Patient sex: M
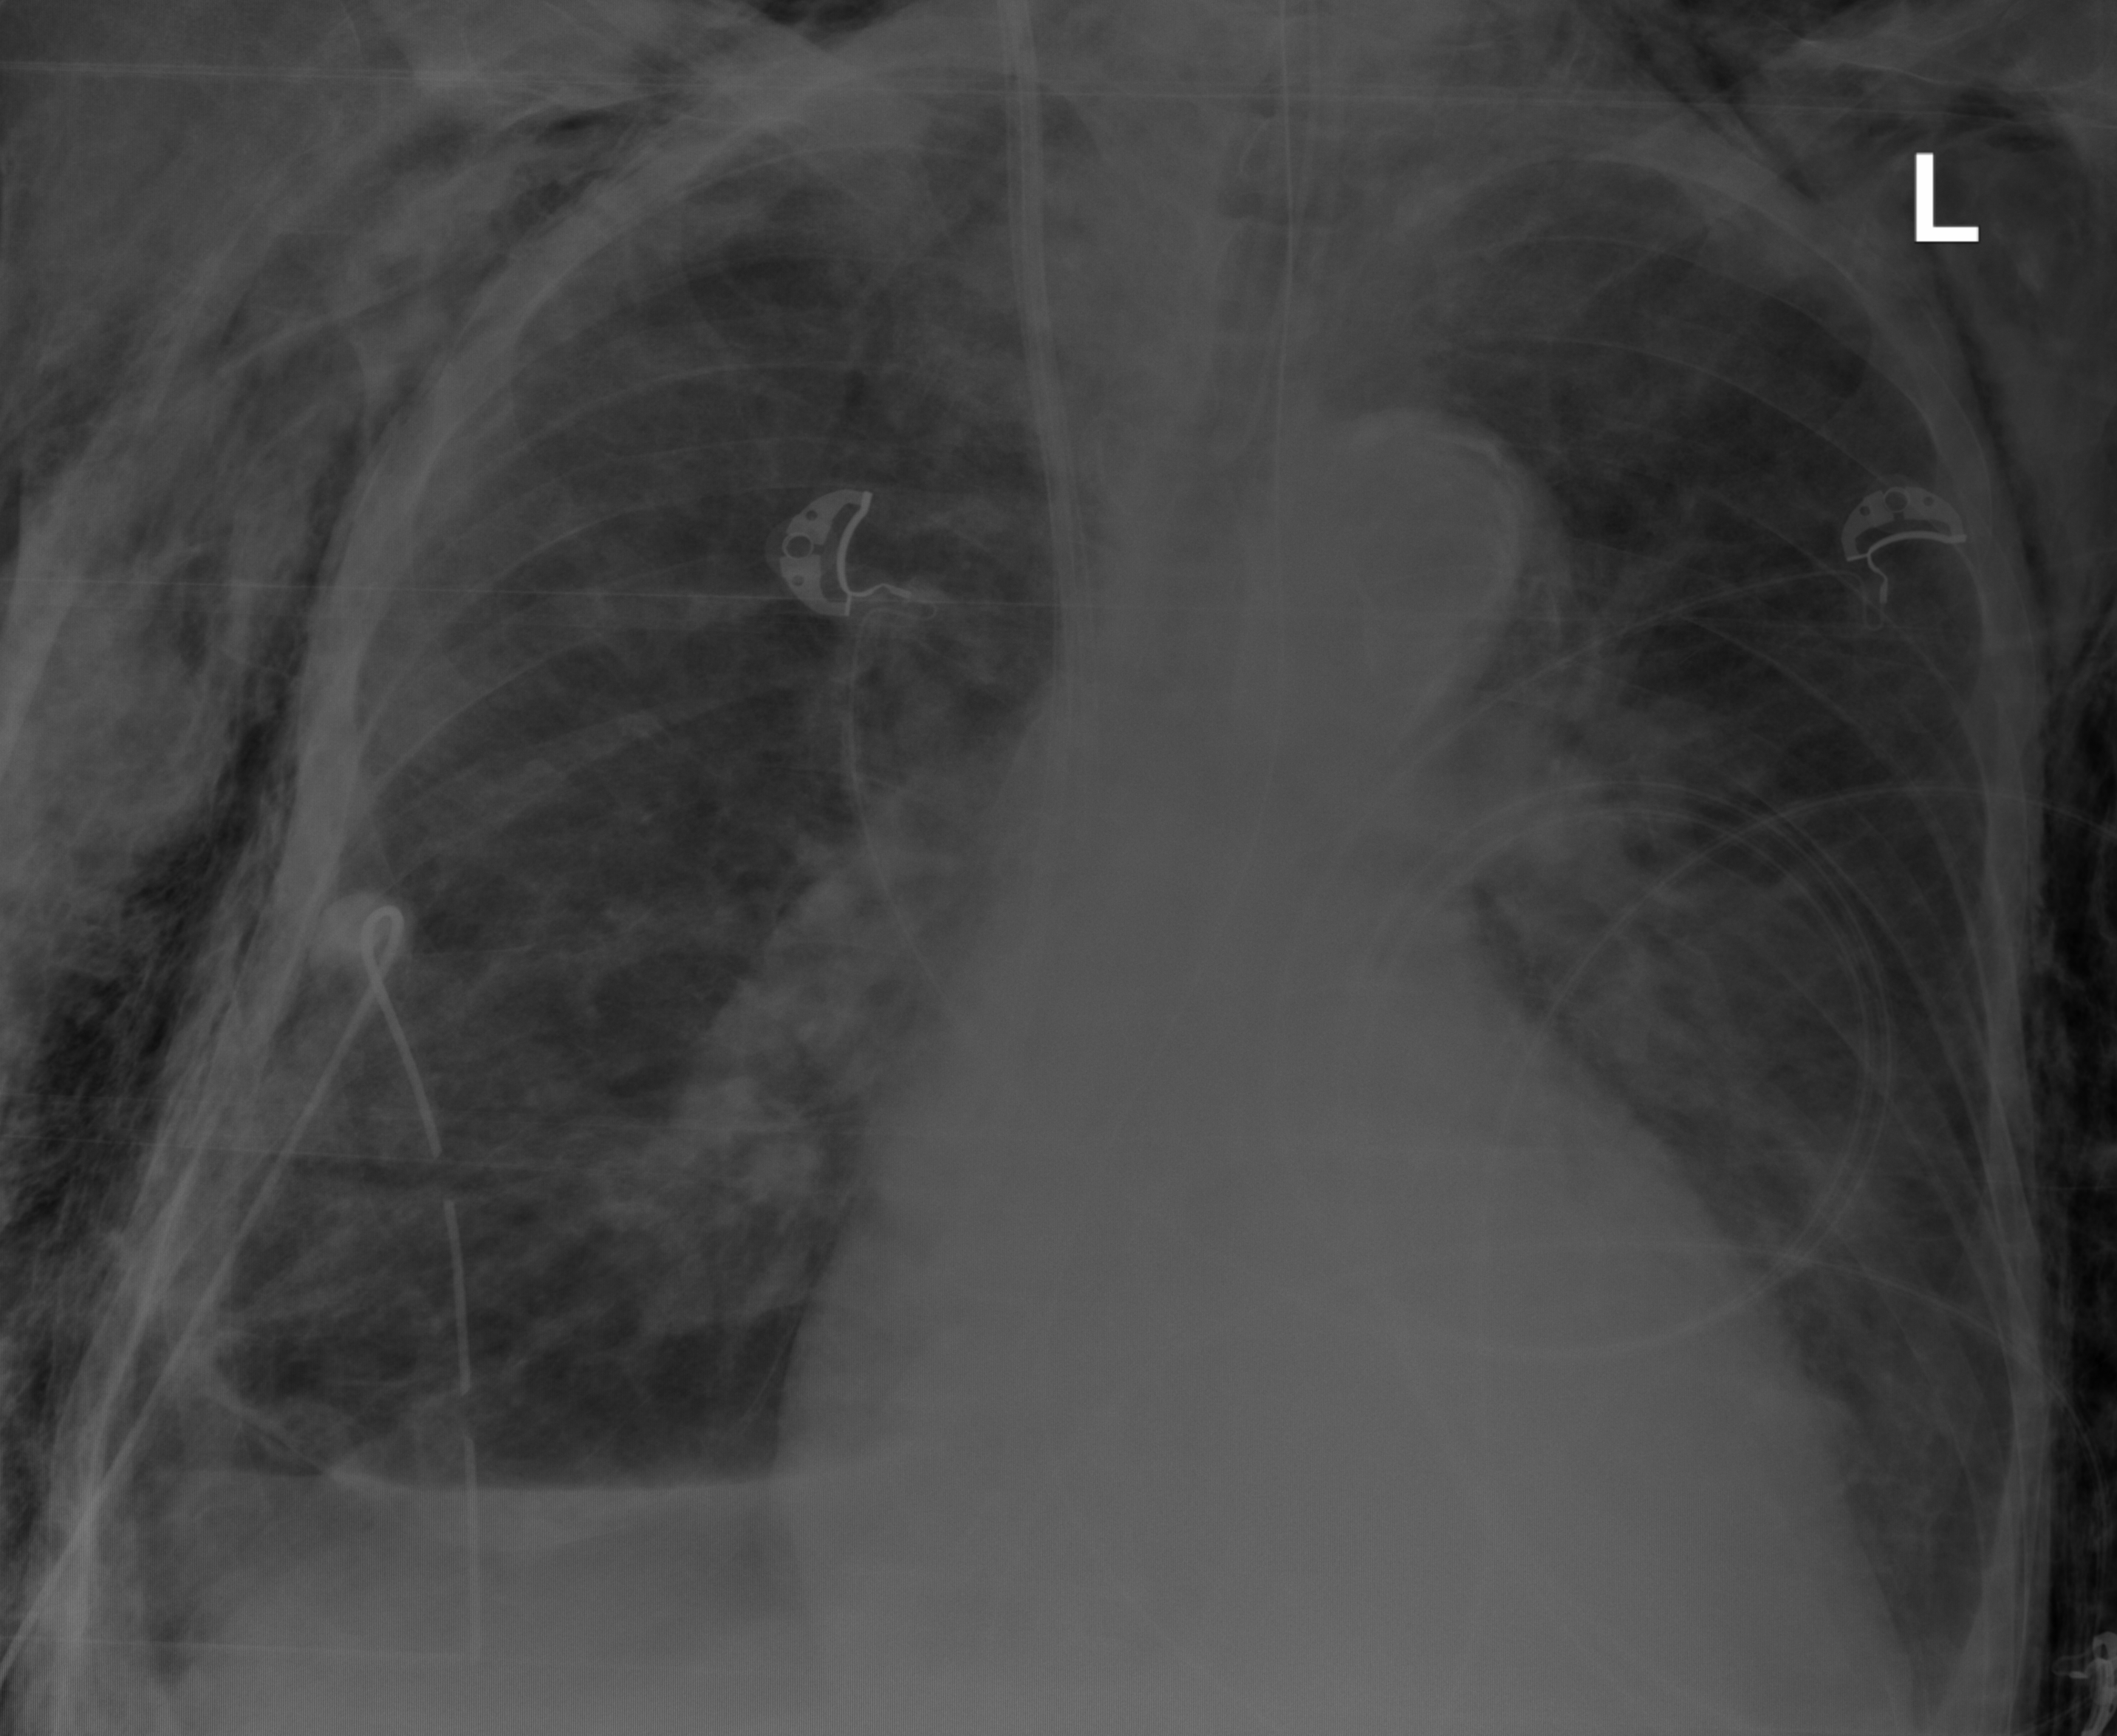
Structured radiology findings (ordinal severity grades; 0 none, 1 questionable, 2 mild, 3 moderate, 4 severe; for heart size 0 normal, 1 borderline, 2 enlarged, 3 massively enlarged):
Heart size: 2
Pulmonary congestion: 2
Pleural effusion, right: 2
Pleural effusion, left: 0
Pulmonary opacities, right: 2
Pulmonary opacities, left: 2
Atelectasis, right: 0
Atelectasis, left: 0